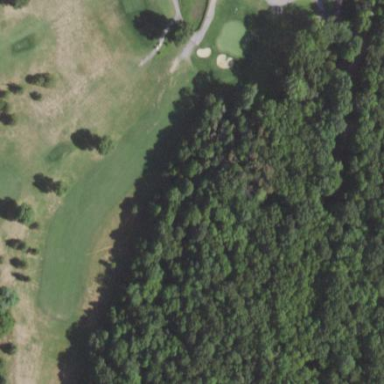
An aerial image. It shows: Golf fairway surrounded by grass.